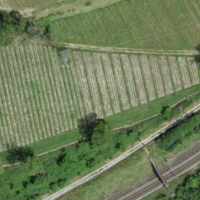
EUNIS habitat code: 40
Species observed at this site:
Cardamine hirsuta
Garrulus glandarius
Anas crecca
Corvus corax
Vanessa atalanta
Upupa epops